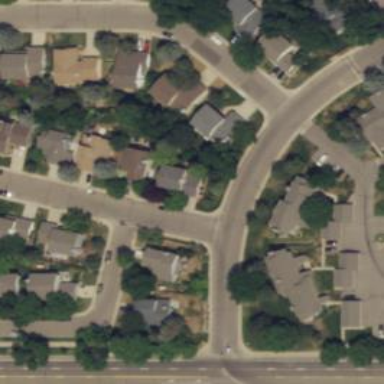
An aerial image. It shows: Neighborhood.